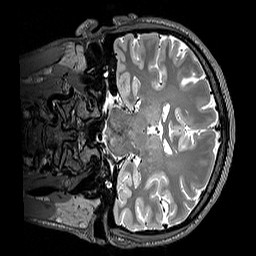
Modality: T2w
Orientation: coronal
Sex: male
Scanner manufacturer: siemens
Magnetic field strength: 3 T
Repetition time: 3.2 s
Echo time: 0.409 s